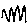
Label: zigzag